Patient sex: M
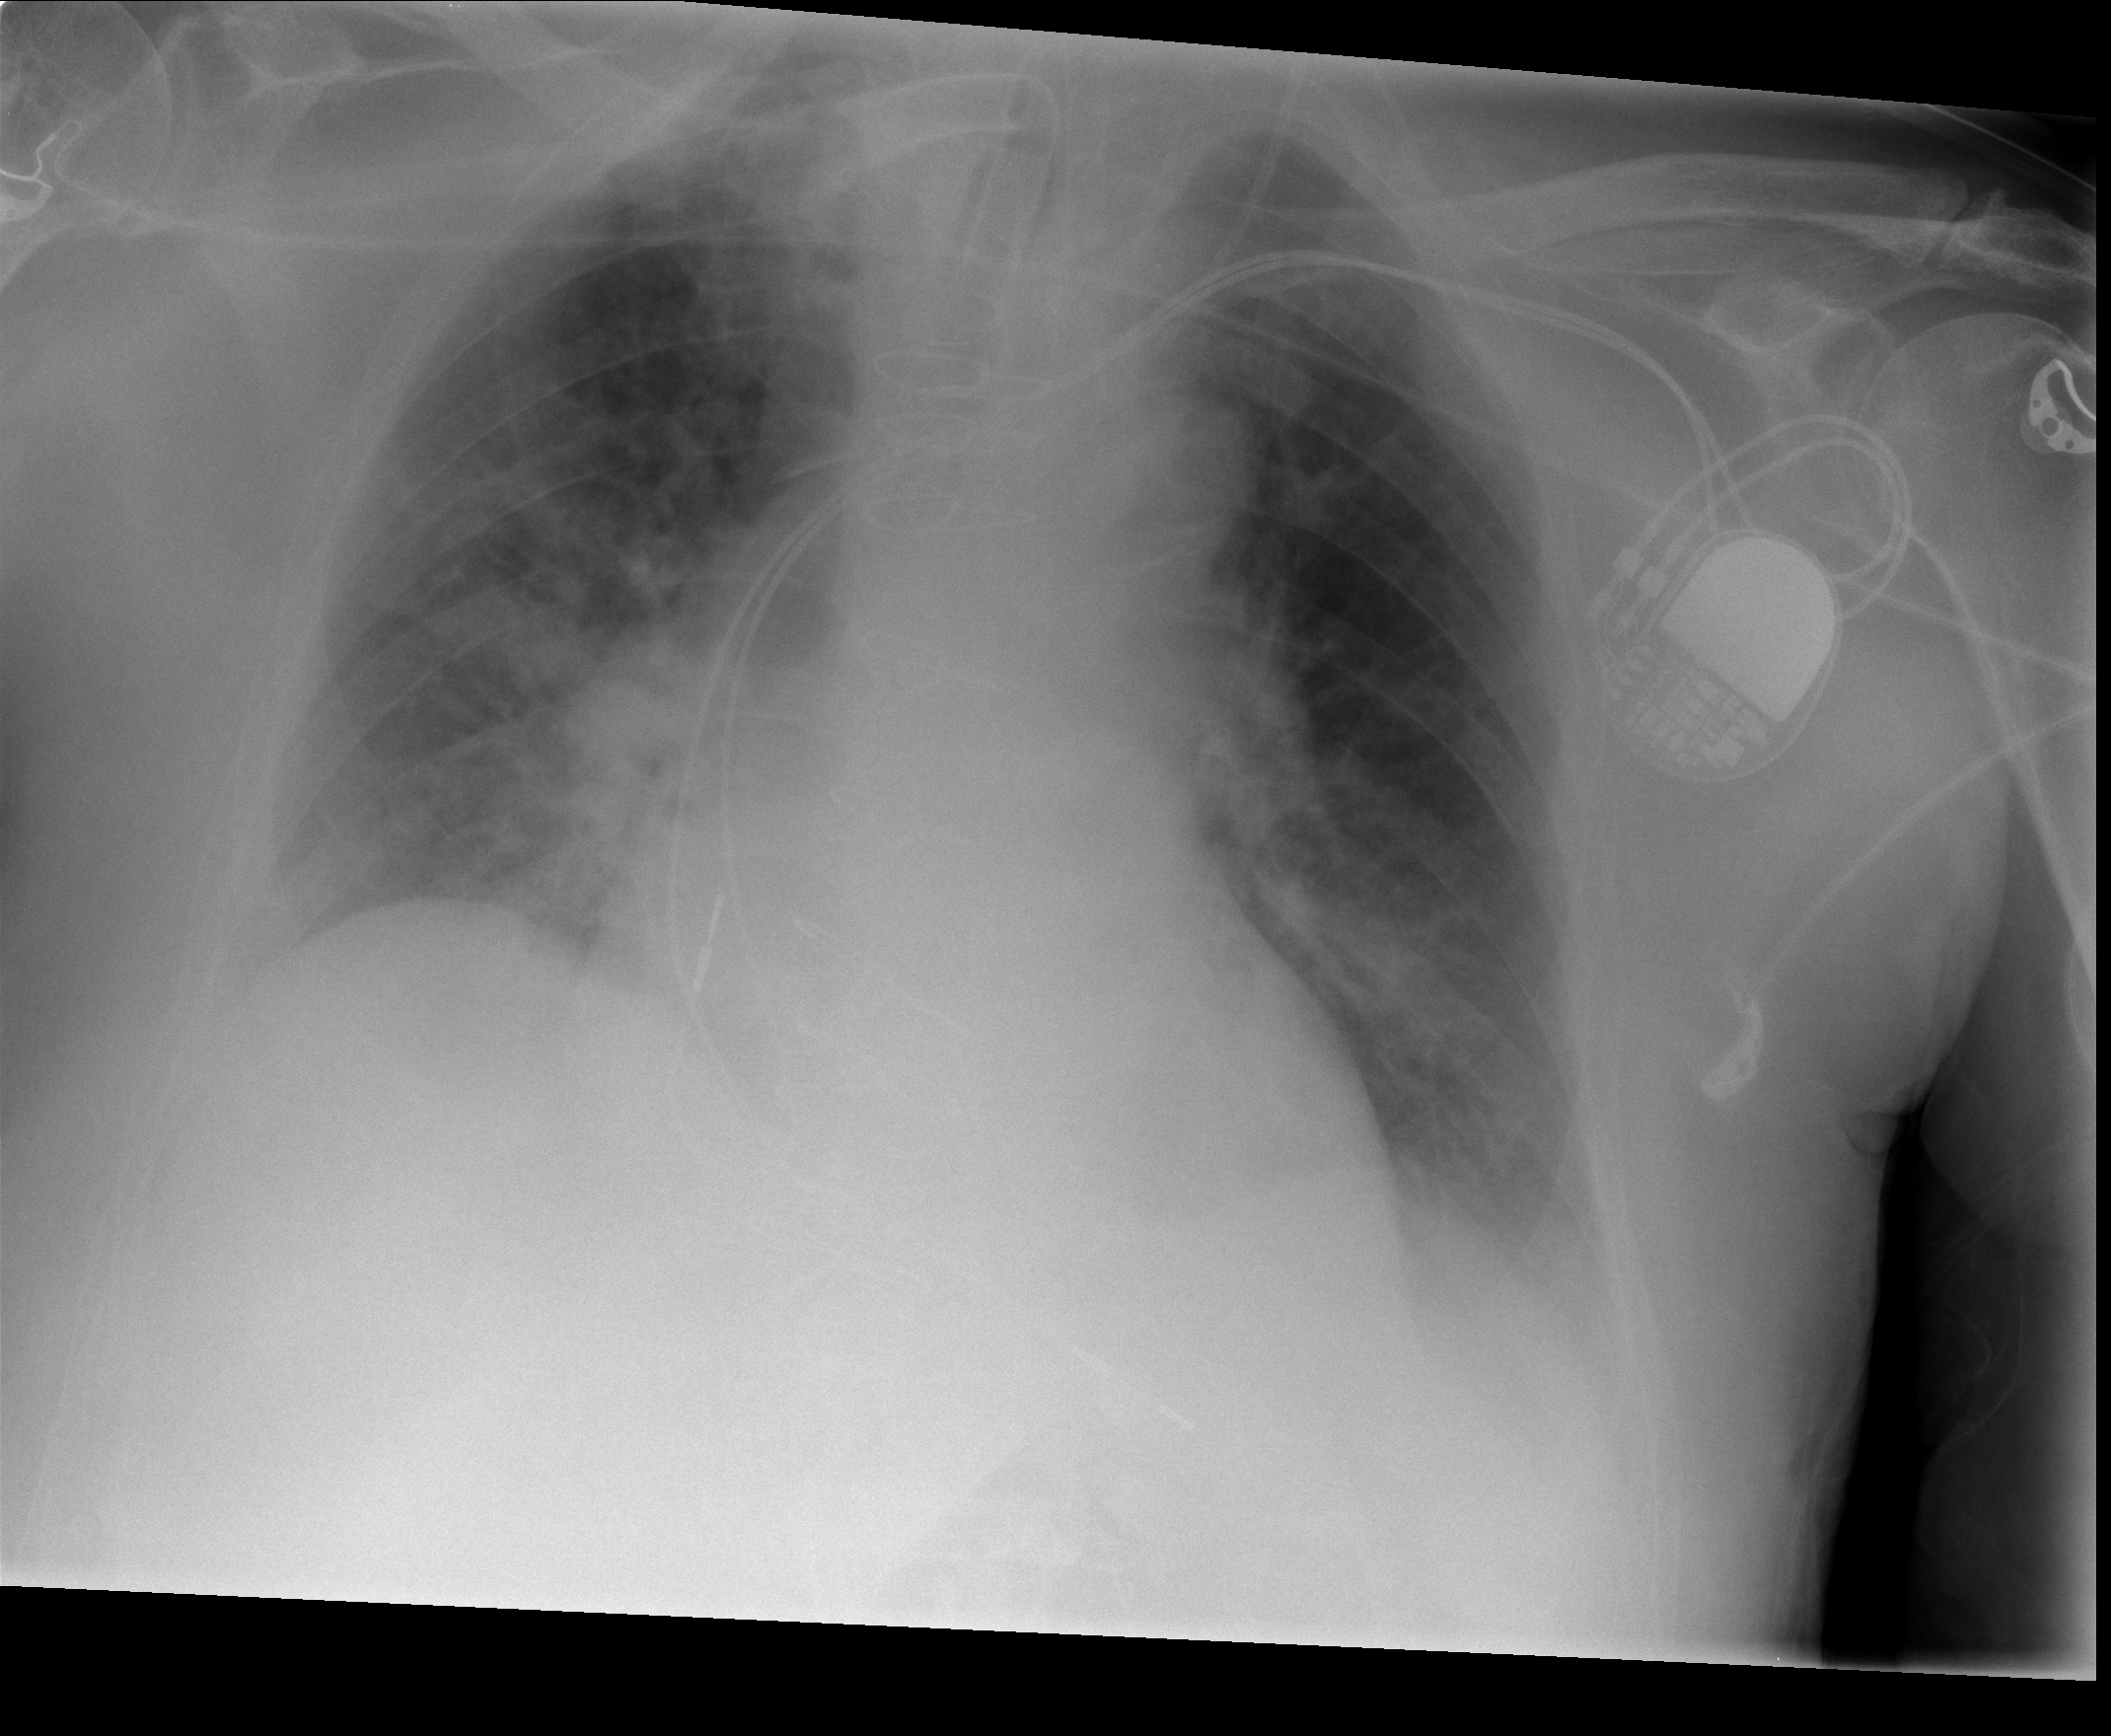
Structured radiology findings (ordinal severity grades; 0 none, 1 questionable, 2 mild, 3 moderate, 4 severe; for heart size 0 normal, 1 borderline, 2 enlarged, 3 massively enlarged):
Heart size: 0
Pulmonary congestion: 2
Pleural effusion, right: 1
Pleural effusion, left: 1
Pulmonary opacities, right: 2
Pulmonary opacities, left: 0
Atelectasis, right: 2
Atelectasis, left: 2